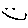
Label: smiley face